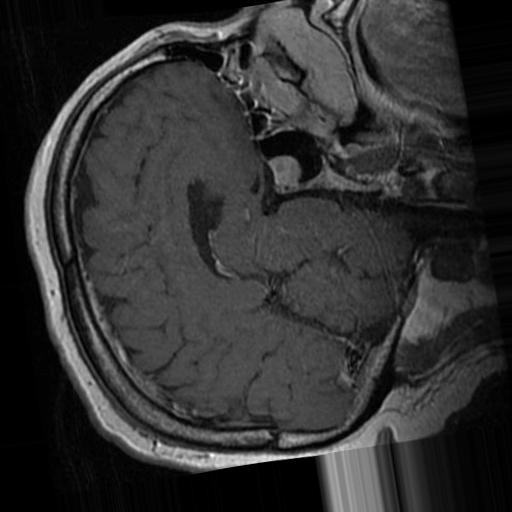
Label: brain_tumor